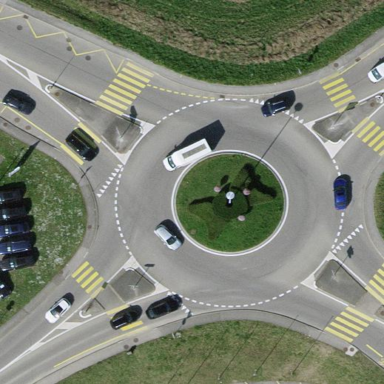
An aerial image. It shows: Asphalt road that is secondary route leading to roundabout.